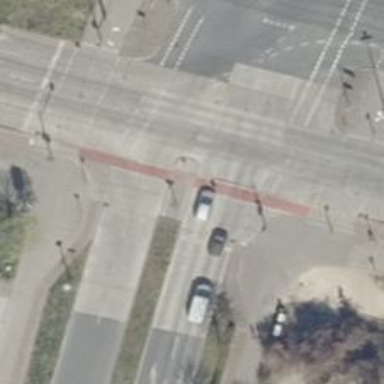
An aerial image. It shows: Footway that serves as traffic island.